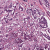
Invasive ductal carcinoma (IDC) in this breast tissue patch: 1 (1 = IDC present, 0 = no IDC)